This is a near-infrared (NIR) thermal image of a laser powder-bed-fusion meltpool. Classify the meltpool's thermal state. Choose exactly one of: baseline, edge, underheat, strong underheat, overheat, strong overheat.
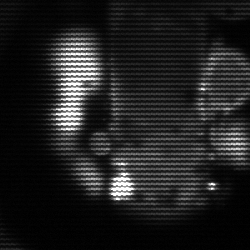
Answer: strong underheat